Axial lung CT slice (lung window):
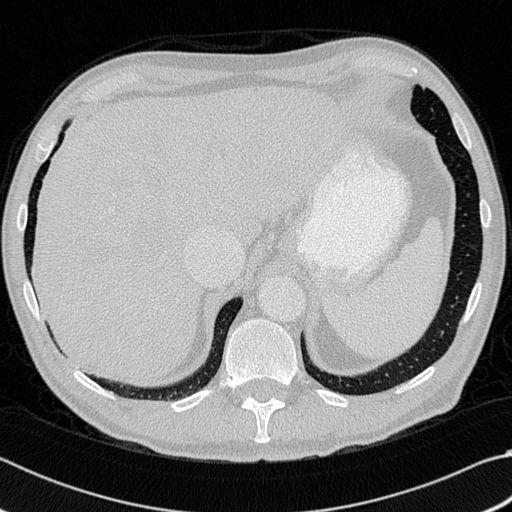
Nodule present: no